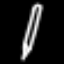
Label: pencil